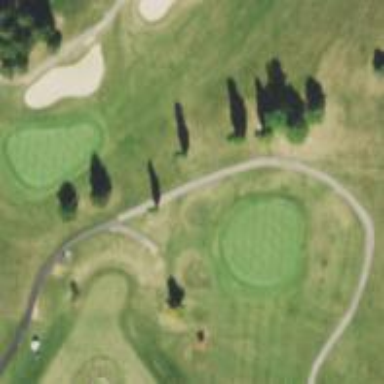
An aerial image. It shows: Golf tee.